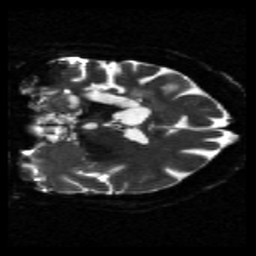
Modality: sbref
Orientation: coronal
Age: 57
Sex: female
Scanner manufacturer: siemens
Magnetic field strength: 3 T
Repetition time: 5.25 s
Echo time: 0.08 s